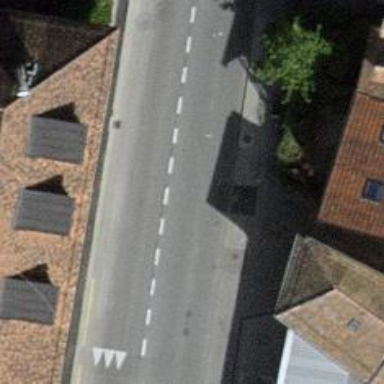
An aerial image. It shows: Bus stop equipped with public transport stop position.